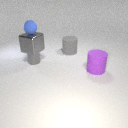
large purple rubber cylinder to the right of small gray metal cylinder